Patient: sex F, age 59
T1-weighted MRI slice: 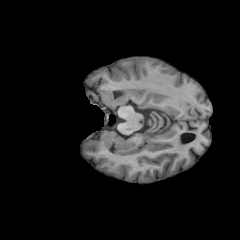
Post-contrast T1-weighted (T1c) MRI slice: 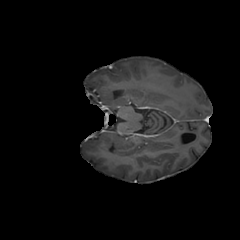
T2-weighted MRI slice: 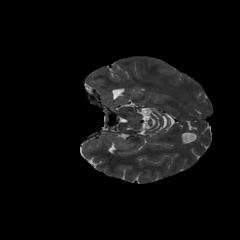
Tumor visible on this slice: no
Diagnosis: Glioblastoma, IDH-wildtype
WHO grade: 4